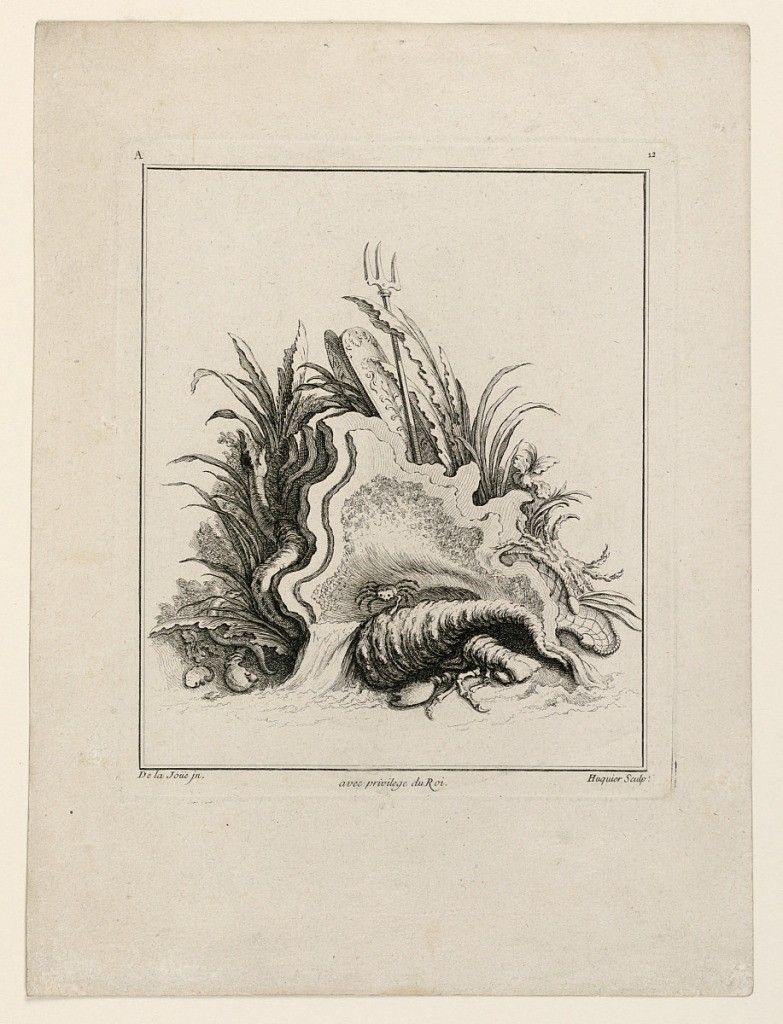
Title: Escutcheon, from "Recueil Nouveau de Differens Cartouche"
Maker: Jacques de Lajoüe, French, 1687–1761
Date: ca. 1732
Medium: Etching on paper
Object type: Print
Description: A fantastical shell lying at the edge of some water, which pours from it. Plants, animals, oars, a trident, a net. Framing, etc., similar to 1921-6-158.